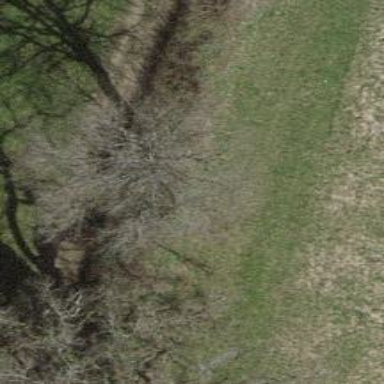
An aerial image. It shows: Broadleaved tree in natural setting.